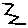
Label: zigzag